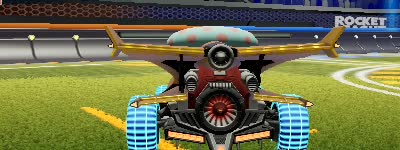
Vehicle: aftershock